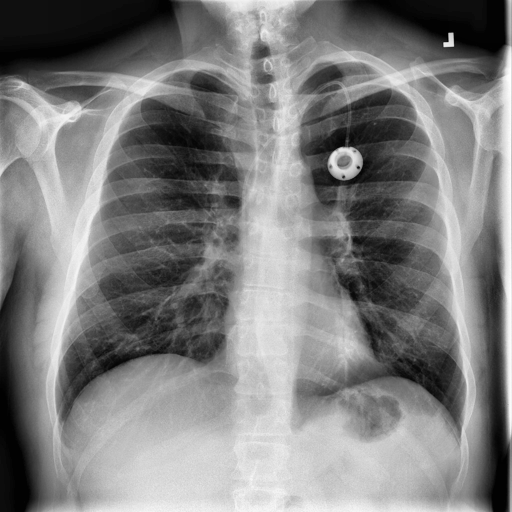
Finding: NORMAL